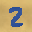
Label: 2